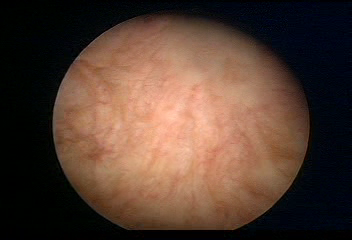
Modality: WLC
Class: Normal mucosa
Bladder cancer association: No